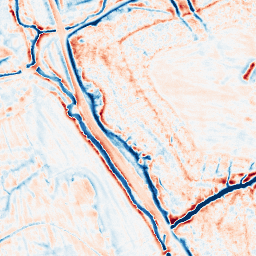
Category: edge_preserving
Decomposition family: bilateral
Decomposition parameters: d: 15
sigma_color: 25
sigma_space: 50
Upsampling method: quadratic
Upsampling parameters: scale: 8
Upsampling scale: 8